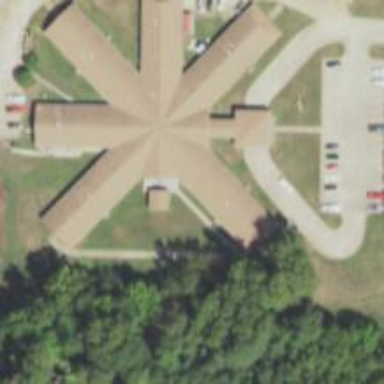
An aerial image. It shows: Nursing home building.